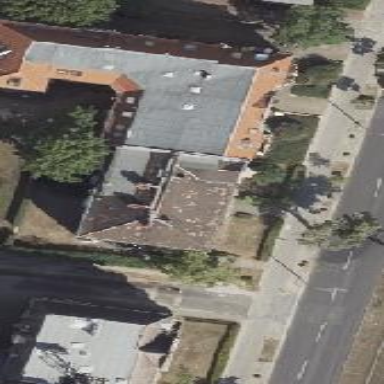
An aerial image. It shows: Hipped roof on residential building.